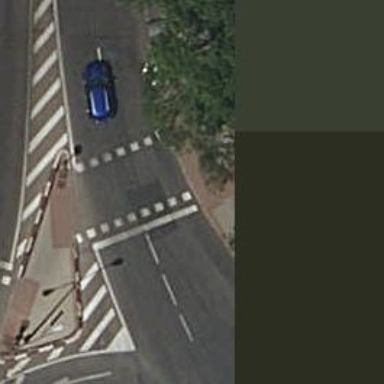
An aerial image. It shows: Road with traffic signals.